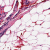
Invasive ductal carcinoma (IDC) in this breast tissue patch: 1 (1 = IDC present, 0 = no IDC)